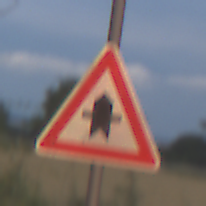
Verkehrszeichen: Vorfahrt
Umgebung: Outdoor, Nature
Tageszeit: MorningAfternoon
Wetter: PartlyCloudy
Licht: Natural
Jahreszeit: NotSpecified
Kontrast: MediumContrast